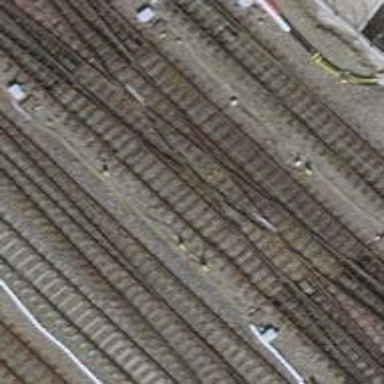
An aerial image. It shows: Single-track electrified railway siding with contact line for service.